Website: walmart
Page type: billing-address
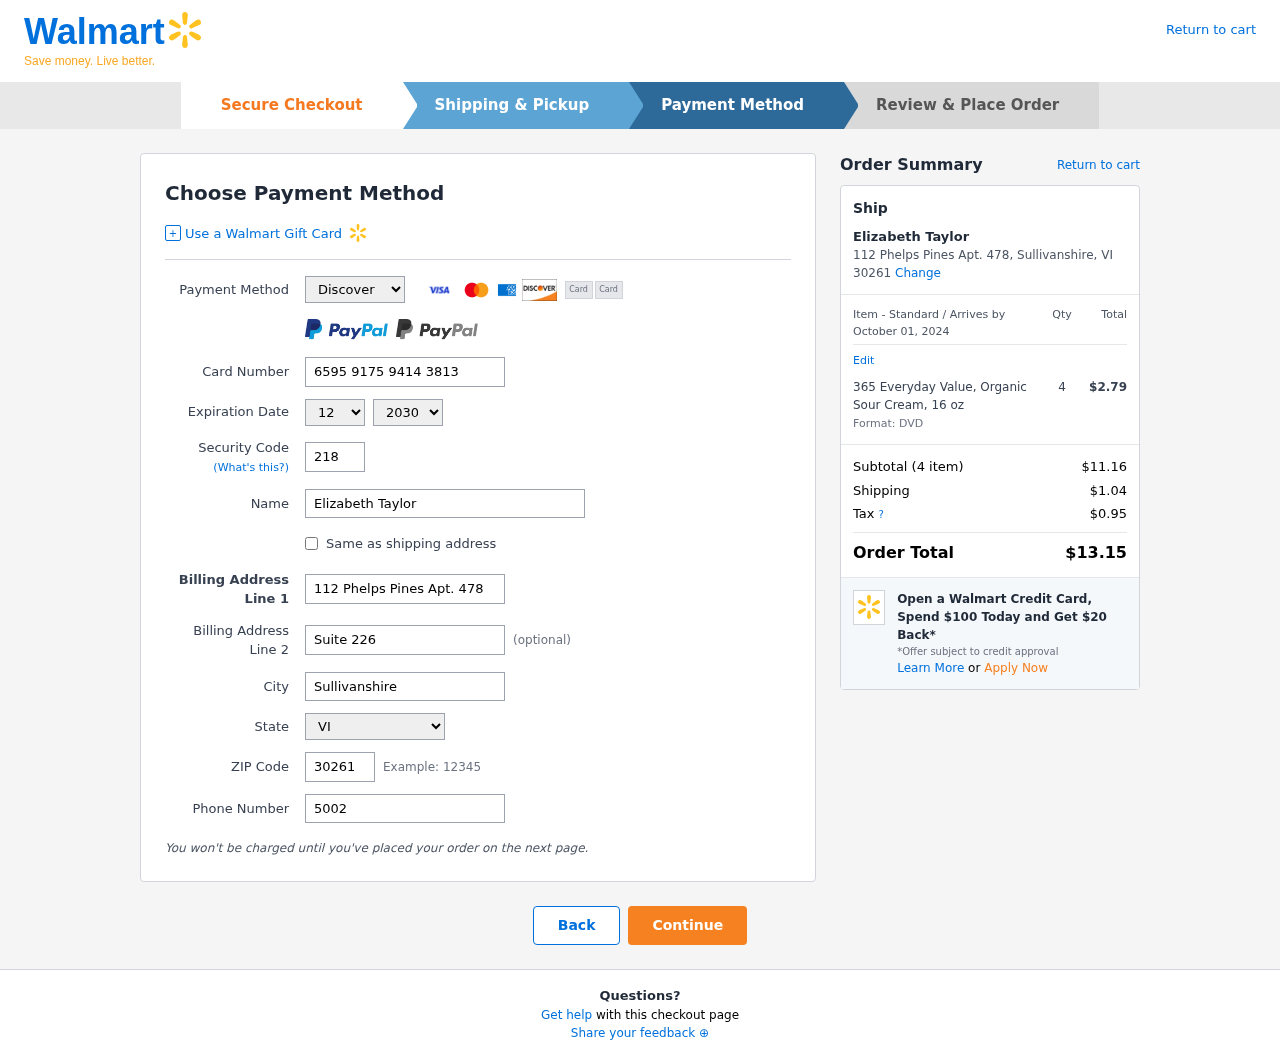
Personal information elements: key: PII_CARD_CVV
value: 218
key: PII_CARD_EXPIRY_MONTH
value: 12
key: PII_CARD_EXPIRY_YEAR
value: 30
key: PII_CARD_NUMBER
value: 6595 9175 9414 3813
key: PII_CARD_TYPE
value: Discover
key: PII_CITY
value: Sullivanshire
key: PII_CITY_STATE_ZIP
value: Sullivanshire, VI 30261
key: PII_FULLNAME
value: Elizabeth Taylor
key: PII_PHONE
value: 5002699702
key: PII_POSTCODE
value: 30261
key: PII_STATE
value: VI
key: PII_STREET
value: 112 Phelps Pines Apt. 478
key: PII_STREET2
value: Suite 226
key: PII_FULLNAME2
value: Elizabeth Taylor
Product elements: key: PRODUCT1_NAME
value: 365 Everyday Value, Organic Sour Cream, 16 oz
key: PRODUCT1_PRICE
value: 2.79
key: PRODUCT1_QUANTITY
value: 4
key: PRODUCT1_DESC
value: Format: DVD
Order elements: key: ORDER_DELIVERY_DATE
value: October 01, 2024
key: ORDER_NUM_ITEMS
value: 4
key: ORDER_SUBTOTAL
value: $11.16
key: ORDER_SHIPPING_COST
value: $1.04
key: ORDER_TAX
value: $0.95
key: ORDER_TOTAL
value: $13.15